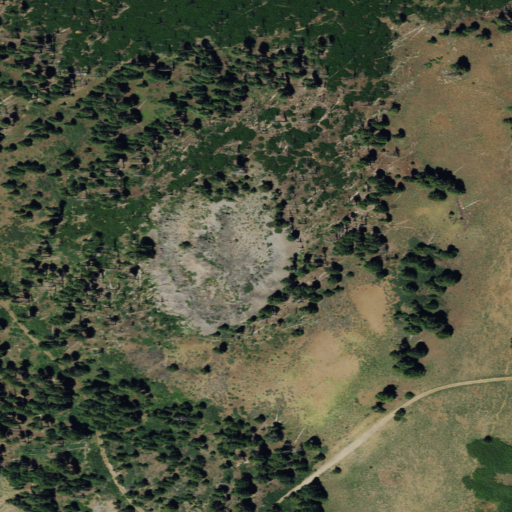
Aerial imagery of mountain in California named Tanners Rock containing shrub, evergreen forest, and woody wetlands